Question: I'm following <URL> to try to make an andorid app with a backend on google app-engine.
I'm at the point where I want to test the connection between my app and GAE Api so I try to execute the following code on my phone (not emulated).
'''
public class MainActivity extends FragmentActivity {
private final String DEBUG_TAG = "MainActivity";
@Override
protected void onCreate(Bundle savedInstanceState) {
super.onCreate(savedInstanceState);
setContentView(R.layout.activity_main);
/**
* AsyncTask for calling Mobile Assistant API for checking into a place (e.g., a store)
*/
private class CheckInTask extends AsyncTask<Void, Void, Void> {
/**
* Calls appropriate CloudEndpoint to indicate that user checked into a place.
*
* @param params the place where the user is checking in.
*/
@Override
protected Void doInBackground(Void... params) {
CheckIn checkin = new CheckIn();
// Set the ID of the store where the user is.
// This would be replaced by the actual ID in the final version of the code.
checkin.setPlaceId("StoreNo123");
Checkinendpoint.Builder builder = new Checkinendpoint.Builder(
AndroidHttp.newCompatibleTransport(), new JacksonFactory(),
null);
builder = CloudEndpointUtils.updateBuilder(builder);
Checkinendpoint endpoint = builder.build();
try {
endpoint.insertCheckIn(checkin).execute();
} catch (IOException e) {
// TODO Auto-generated catch block
e.printStackTrace();
}
return null;
}
}
}
'''

<URL>
<URL>
And the log shows :
java.net.SocketTimeoutException: failed to connect to /10.0.2.2 (port 8888) after 20000ms
No CheckIn is available on the "entity kind" list
- 'INFOS: Dev App Server is now running'- 'LOCAL_ANDROID_RUN = true;''LOCAL_APP_ENGINE_SERVER_URL = "http://localhost:8888/";''LOCAL_APP_ENGINE_SERVER_URL_FOR_ANDROID = "http://10.0.2.2:8888";'
I feel like it's because I'm using a physical device for debugging...
What do you think and how to make it work ?
(I can't figure out how run an emulator of android on my computer so if there is another solution that would be great)
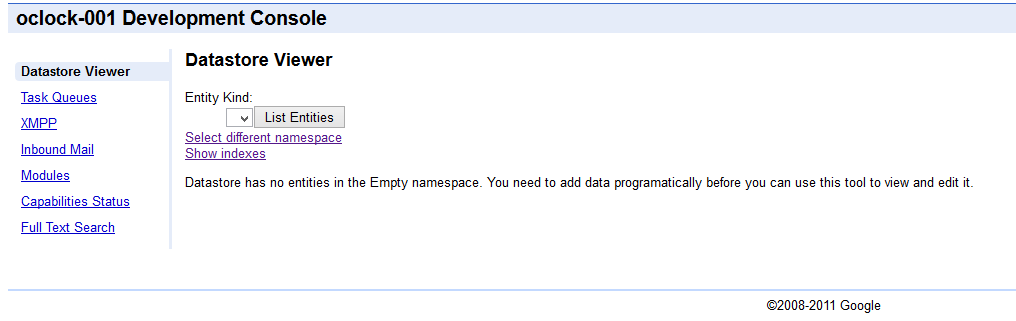
Answer: This is beacause 10.0.2.2 is the address of localhost when using the emulator. If you want to try it on your device and all your computer and device are connected to the local network, try changing the server address to http://:/_ah/api. When launching the appengine application set the host address to 0.0.0.0 to make it accessible to other machines on the network.